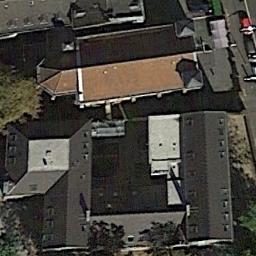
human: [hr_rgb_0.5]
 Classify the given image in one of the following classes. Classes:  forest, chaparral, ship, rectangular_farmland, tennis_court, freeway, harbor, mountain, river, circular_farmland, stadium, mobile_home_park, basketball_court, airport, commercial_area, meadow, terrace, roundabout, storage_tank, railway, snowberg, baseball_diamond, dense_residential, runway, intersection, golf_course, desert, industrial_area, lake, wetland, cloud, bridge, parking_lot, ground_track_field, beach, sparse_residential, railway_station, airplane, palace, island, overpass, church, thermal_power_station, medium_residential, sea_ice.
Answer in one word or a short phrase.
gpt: church